【题型】选择题　【知识点】向量　【难度】medium
如图，在 \(\triangle ABC\) 中，\(N\) 为线段 \(AC\) 上靠近 \(A\) 点的三等分点，\(P\) 为线段 \(BN\) 上一点，若 \(\overrightarrow{AP} = \left(m + \frac{1}{10}\right)\overrightarrow{AB} + \frac{1}{10}\overrightarrow{BC}\)，则 \(m =\)（ ）

A. \(\frac{3}{10}\) \quad B. \(\frac{2}{5}\) \quad C. \(\frac{3}{5}\) \quad D. \(\frac{7}{10}\)
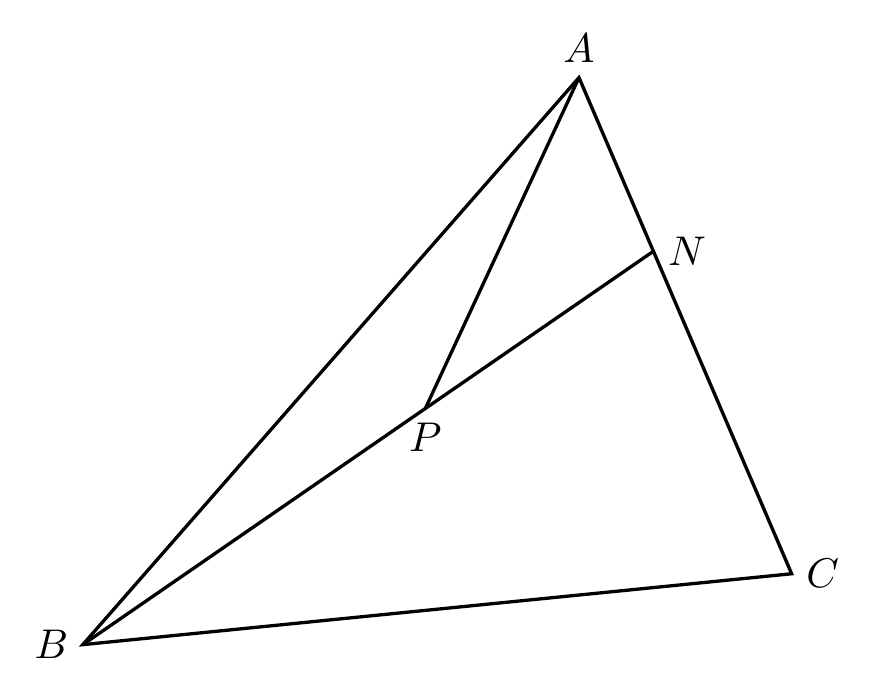
【解答】
【答案】\(\boldsymbol{D}\)

\vspace{1em}

【分析】设 \(\overrightarrow{BP} = \lambda \overrightarrow{BN}(\lambda \in \mathbf{R})\)，由平面向量的线性运算可得出 \(\overrightarrow{AP}\) 关于 \(\overrightarrow{AB},\overrightarrow{BC}\) 的表达式，结合平面向量的基本定理可得出关于实数 \(\lambda\)、\(m\) 的方程组，解之即可。

\vspace{1em}

【解析】在 \(\triangle ABC\) 中，\(N\) 为线段 \(AC\) 上靠近 \(A\) 点的三等分点，则 \(\overrightarrow{AN} = \frac{1}{3}\overrightarrow{AC}\)，

因为 \(P\) 为线段 \(BN\) 上一点，设 \(\overrightarrow{BP} = \lambda \overrightarrow{BN}(\lambda \in \mathbf{R})\)，

即 \(\overrightarrow{AP} - \overrightarrow{AB} = \lambda (\overrightarrow{AN} - \overrightarrow{AB})\)，整理得 \(\overrightarrow{AP} = (1 - \lambda)\overrightarrow{AB} + \lambda \overrightarrow{AN} = (1 - \lambda)\overrightarrow{AB} + \frac{1}{3}\lambda \overrightarrow{AC}\)
\[
= (1 - \lambda)\overrightarrow{AB} + \frac{1}{3}\lambda (\overrightarrow{AB} + \overrightarrow{BC}) = \left(1 - \frac{2}{3}\lambda\right)\overrightarrow{AB} + \frac{1}{3}\lambda \overrightarrow{BC},
\]
又因为 \(\overrightarrow{AP} = \left(m + \frac{1}{10}\right)\overrightarrow{AB} + \frac{1}{10}\overrightarrow{BC}\)，\(\overrightarrow{AB}\)、\(\overrightarrow{BC}\) 不共线，

所以
\[
\begin{cases}
1 - \frac{2}{3}\lambda = m + \frac{1}{10}, \\
\frac{1}{3}\lambda = \frac{1}{10}
\end{cases}
\quad \text{解得} \quad
\begin{cases}
\lambda = \frac{3}{10}, \\
m = \frac{7}{10}.
\end{cases}
\]

故选：\(D\)。